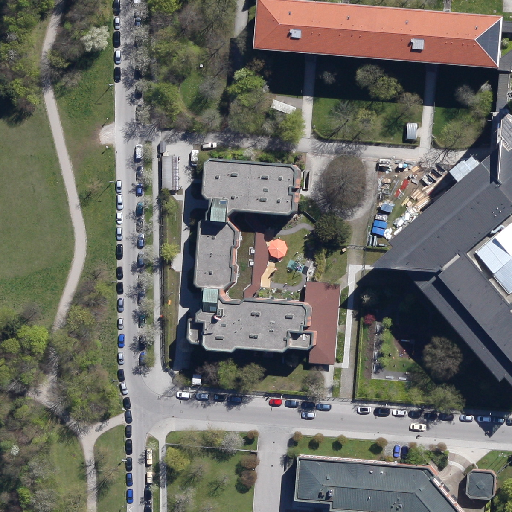
Referring expression: van